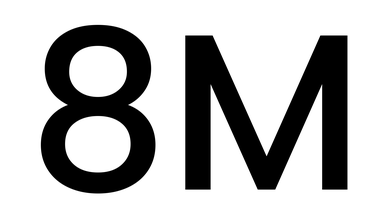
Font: Poppins-Medium